Question: I've the following model:
'''
class NoteCategory(models.Model):
title = models.CharField(max_length=100, unique=True)
def __unicode__(self):
return '{}'.format(self.title)
class PatientNote(models.Model):
category = models.ForeignKey(NoteCategory)
patient = models.ForeignKey(Patient)
description = models.CharField(max_length=500)
created_at = models.DateTimeField(auto_now_add=True)
def __unicode__(self):
return '{}'.format(self.description)
'''
And the following serializer:
'''
class PatientNoteSerializer(serializers.ModelSerializer):
class Meta:
model = PatientNote
'''
I just want to make a POST on the PatientNote. The GET works and also the POST on other models works properly:
'''
class PatientNoteViewSet(APIView):
queryset = PatientNote.objects.all()
def post(self, request, format=None):
if not request.auth:
return Response({})
token = Token.objects.filter(key=request.auth)[0]
user = token.user
serializer = PatientNoteSerializer(request.data)
if serializer.is_valid():
serializer.save()
return Response(serializer.data, status=status.HTTP_201_CREATED)
return Response(serializer.errors, status=status.HTTP_400_BAD_REQUEST)
'''
The request.data is a QueryDict, i.e.,
'''
<QueryDict: {u'category': [u'1'], u'patient': [u'1'], u'description': [u'da rest']}>
'''
It would be able to populate the two FKs, patient and category, through their IDs and the description is a simple text.
The POST request is the following one (that works with other models):

Anyway, the POST response is 500 with the following error:
'''
AssertionError at /api/notes/
'''
Cannot call '.is_valid()' as no 'data=' keyword argument was passed when instantiating the serializer instance.
The error is the same if I try to use it in the python shell.
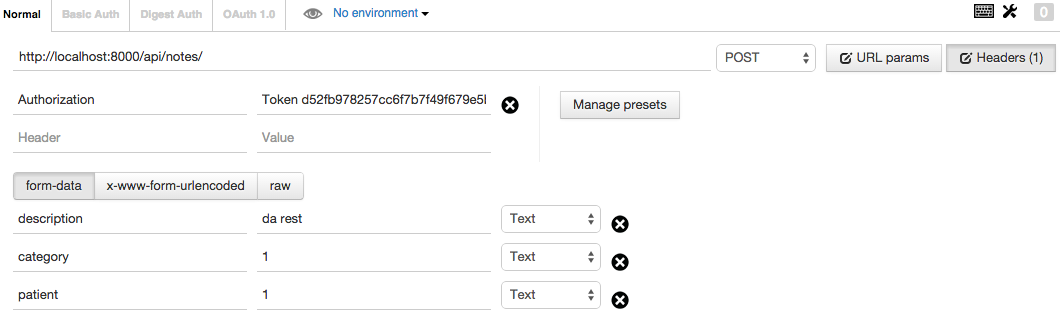
Answer: When you want to serialize objects, you pass object as a first argument.
'''
serializer = CommentSerializer(comment)
serializer.data
# {'email': u'leila@example.com', 'content': u'foo bar', 'created': datetime.datetime(2012, 8, 22, 16, 20, 9, 822774)}
'''
But when you want to deserialize you pass the data with a 'data' kwarg.
'''
serializer = CommentSerializer(data=data)
serializer.is_valid()
# True
serializer.validated_data
# {'content': 'foo bar', 'email': 'leila@example.com', 'created': datetime.datetime(2012, 08, 22, 16, 20, 09, 822243)}
'''
So in your case you want to deserialize your post data, therefor you have to do:
'''
serializer = PatientNoteSerializer(data=request.data)
'''